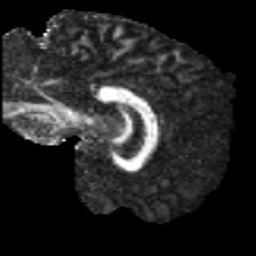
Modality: FA
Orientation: sagittal
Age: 46
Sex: male
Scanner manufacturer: ge
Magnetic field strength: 3 T
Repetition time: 3.65 s
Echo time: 0.0807 s